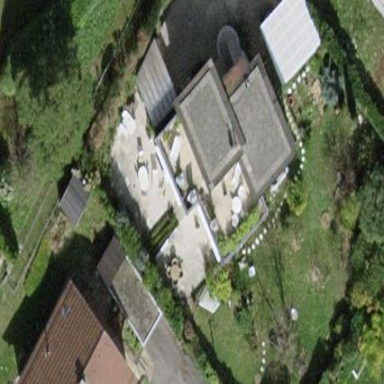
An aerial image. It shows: Garden surrounded by fence.